Interaction volume radius: 5 \u00c5
Interaction volume height: 10 \u00c5
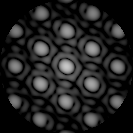
Disorder parameter: 0.0421